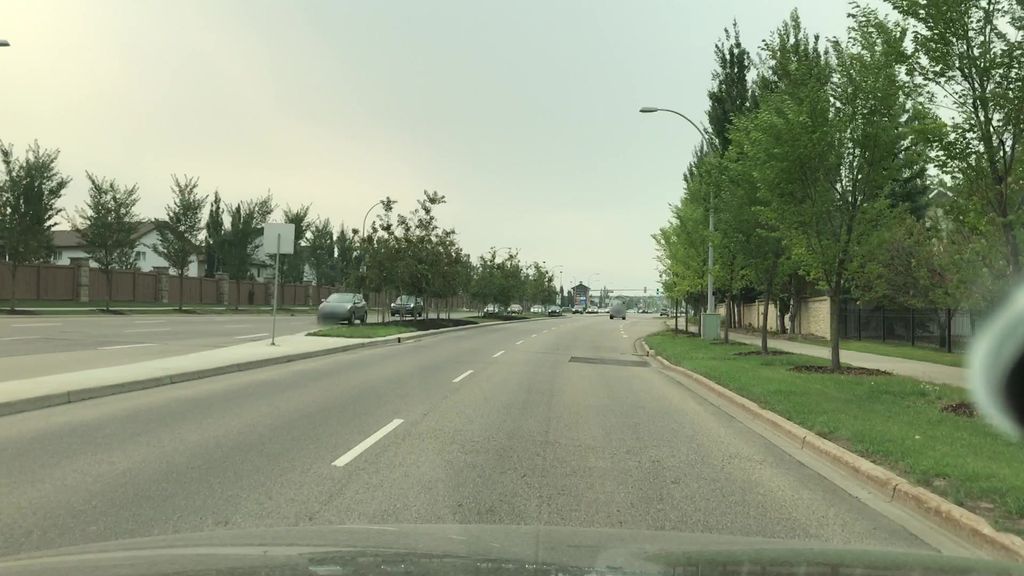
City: edmonton